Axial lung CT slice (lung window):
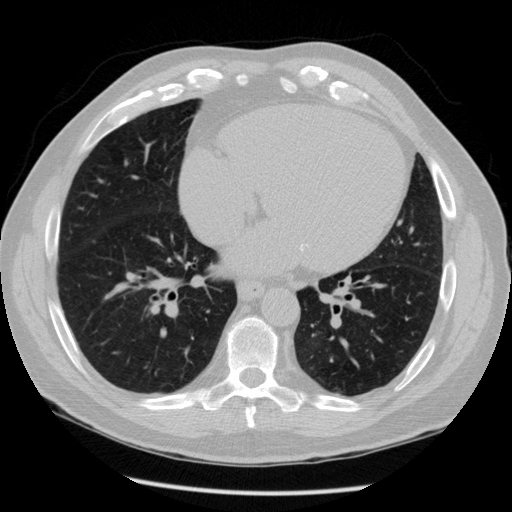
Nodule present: no